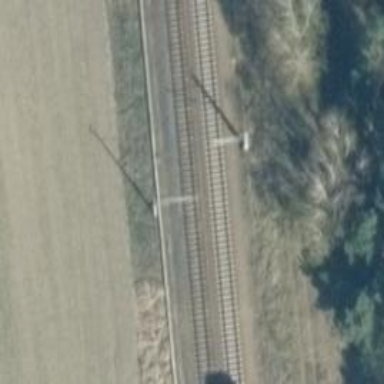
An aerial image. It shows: Milestone along the railway track with catenary mast.